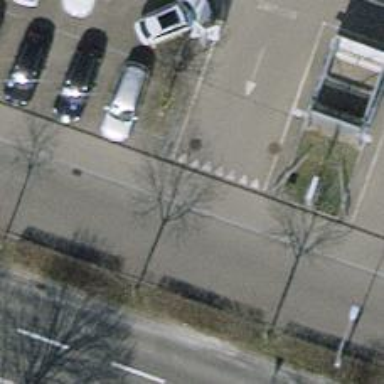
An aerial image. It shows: Unmarked crossing with traffic calming table on the road.